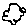
Label: cloud